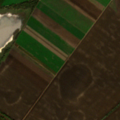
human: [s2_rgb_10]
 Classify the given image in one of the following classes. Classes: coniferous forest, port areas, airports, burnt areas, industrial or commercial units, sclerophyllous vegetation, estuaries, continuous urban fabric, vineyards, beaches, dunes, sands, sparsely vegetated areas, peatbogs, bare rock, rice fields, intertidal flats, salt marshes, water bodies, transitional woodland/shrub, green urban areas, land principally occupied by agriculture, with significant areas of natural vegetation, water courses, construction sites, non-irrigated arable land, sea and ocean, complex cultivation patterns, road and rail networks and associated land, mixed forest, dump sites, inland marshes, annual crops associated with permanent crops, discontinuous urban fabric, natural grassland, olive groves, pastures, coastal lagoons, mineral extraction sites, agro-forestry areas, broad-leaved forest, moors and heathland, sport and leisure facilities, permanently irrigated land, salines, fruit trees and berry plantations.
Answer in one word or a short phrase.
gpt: non-irrigated arable land, inland marshes